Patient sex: F
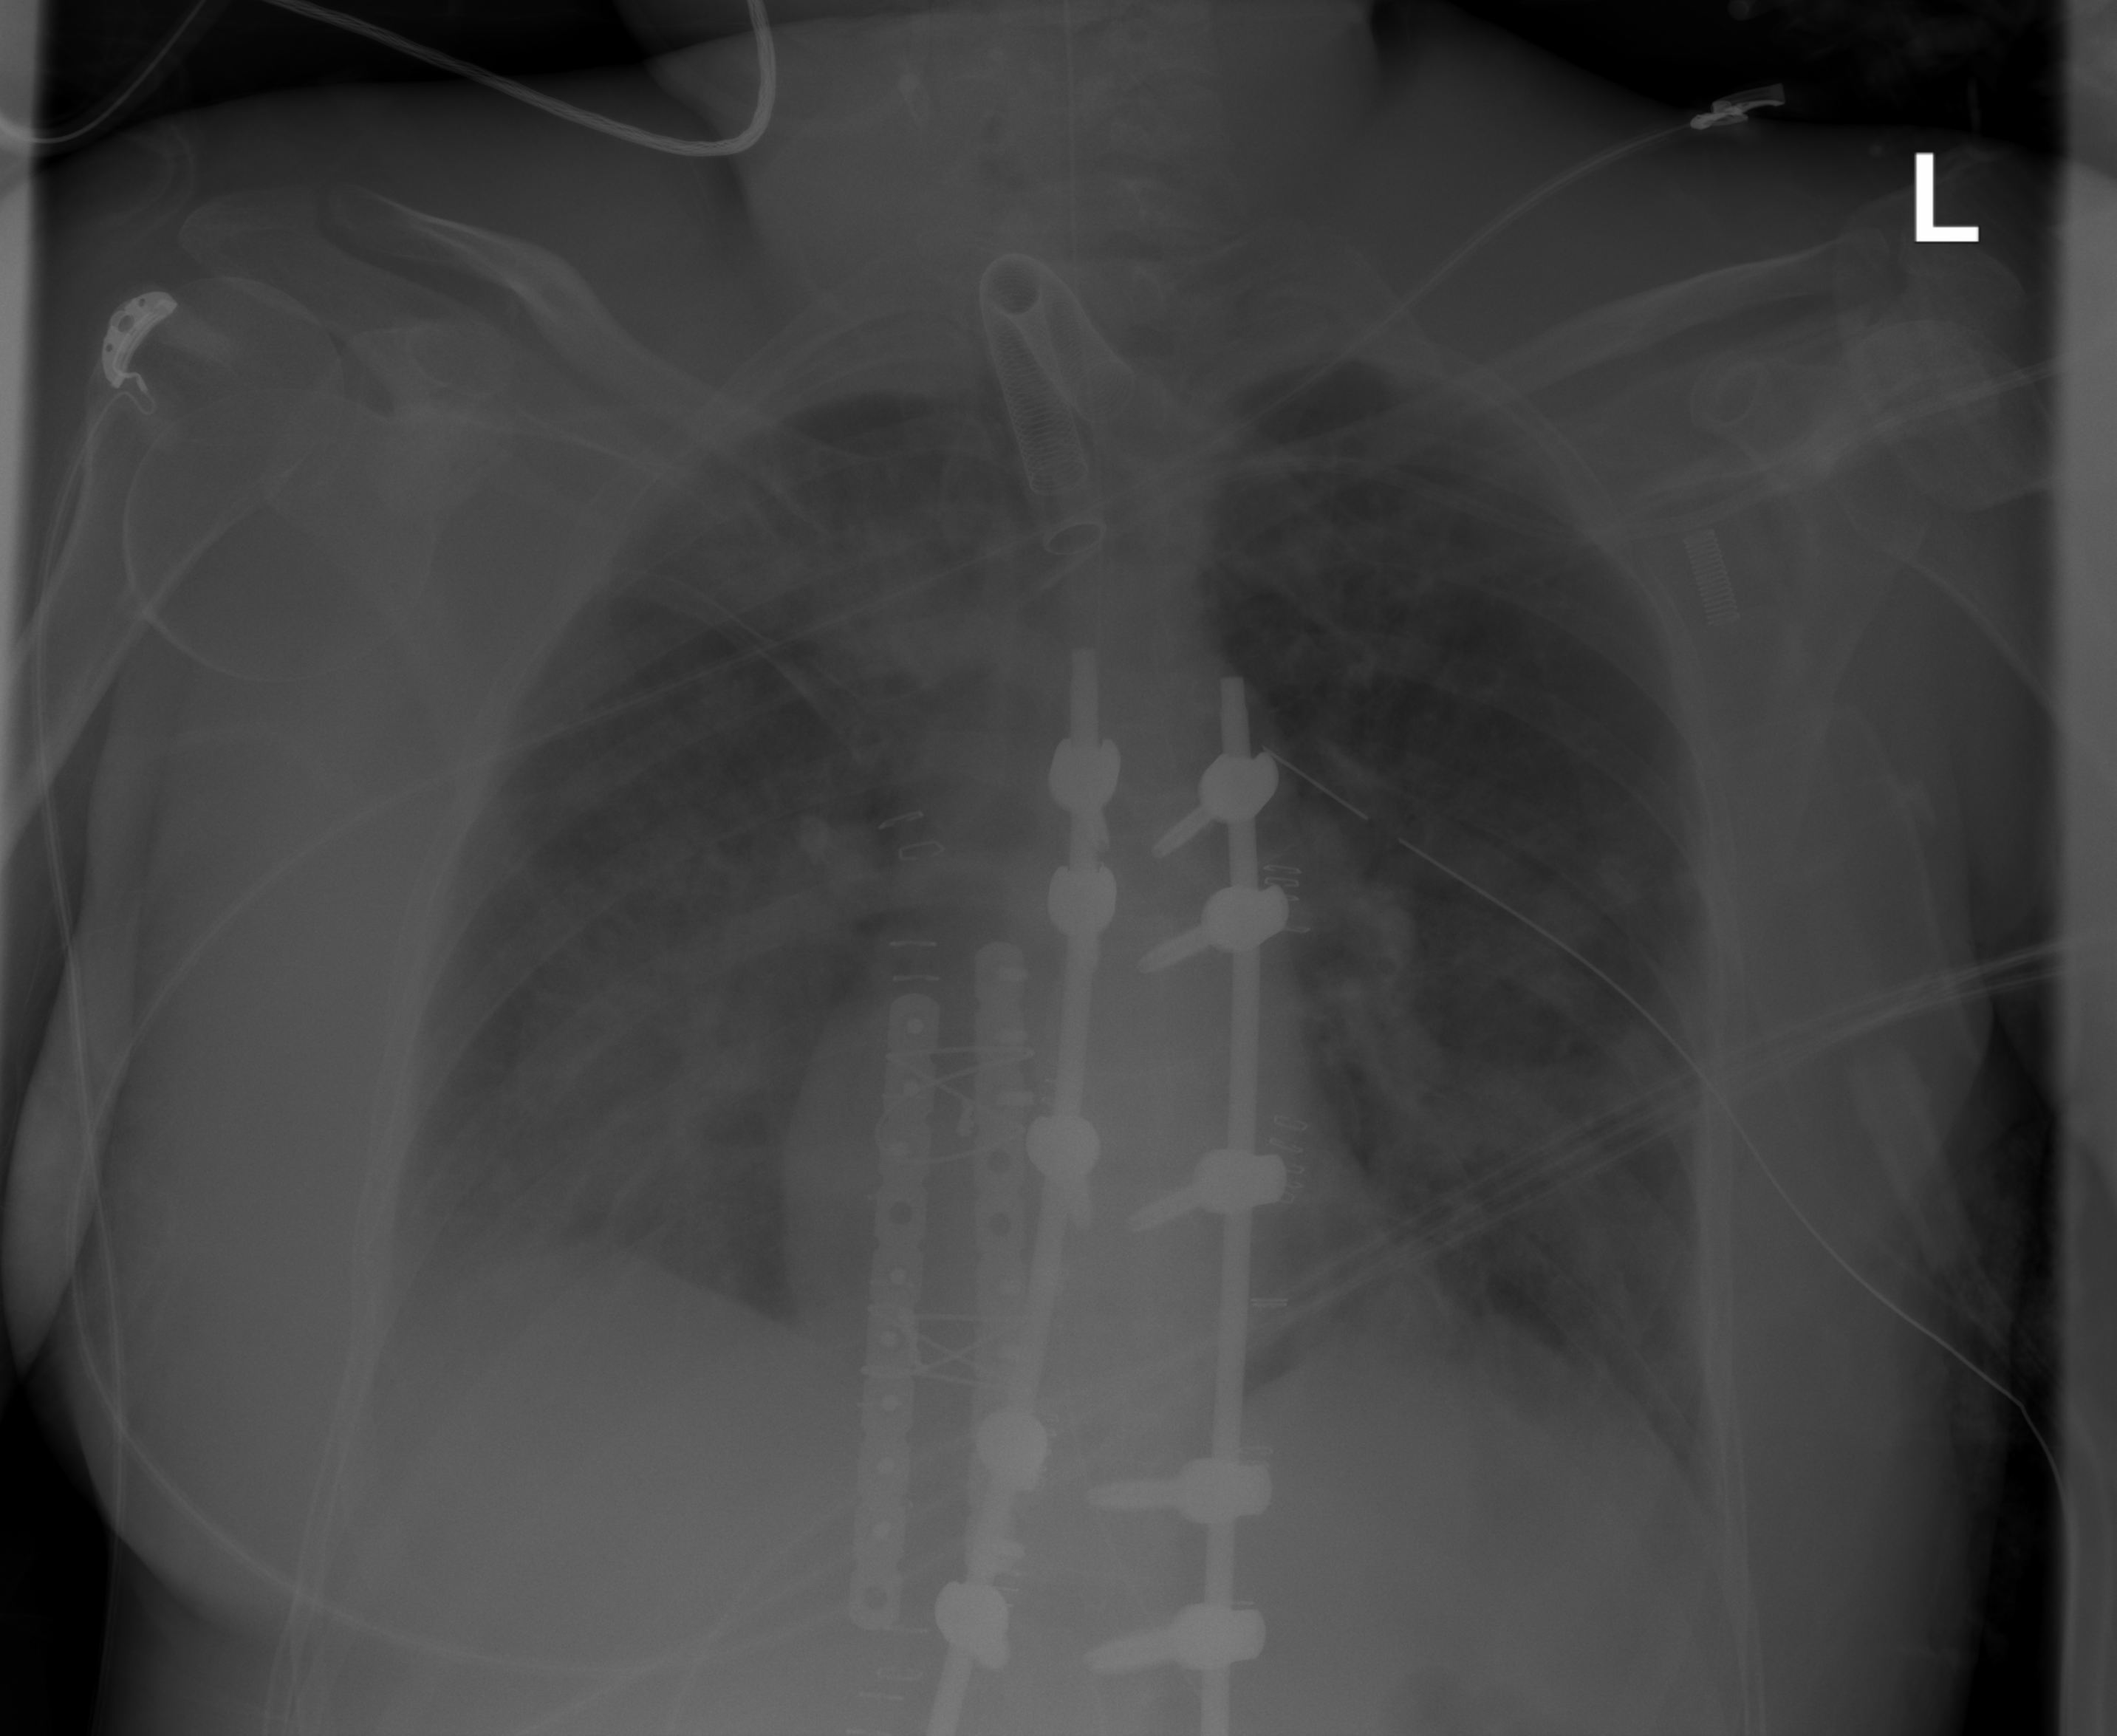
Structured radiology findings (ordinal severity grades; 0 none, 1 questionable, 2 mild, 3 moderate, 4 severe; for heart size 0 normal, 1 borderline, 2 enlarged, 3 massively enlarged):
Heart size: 0
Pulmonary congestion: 2
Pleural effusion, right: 2
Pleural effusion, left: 2
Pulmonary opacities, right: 2
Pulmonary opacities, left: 2
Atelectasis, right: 2
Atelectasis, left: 2